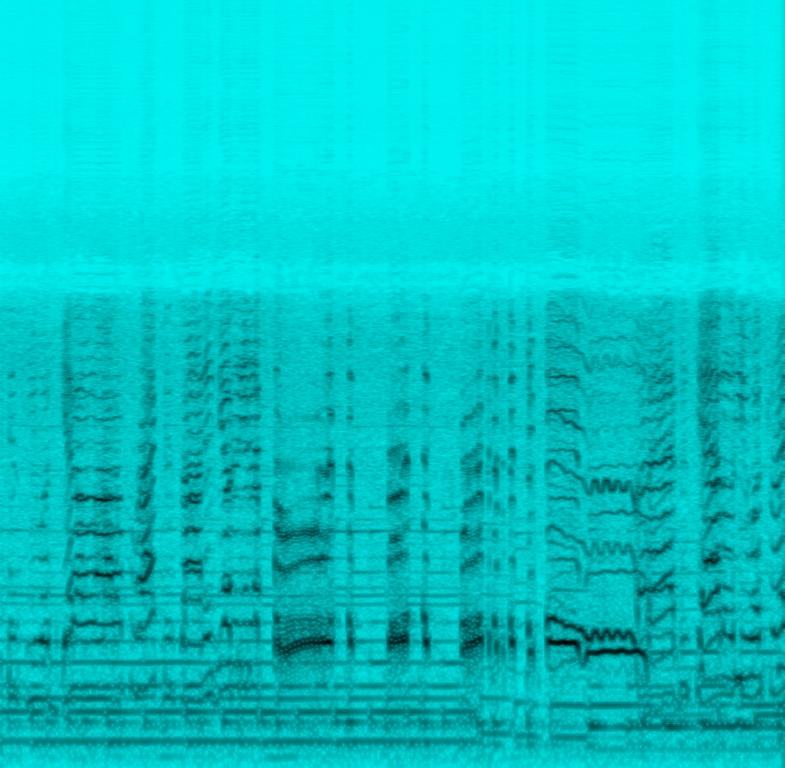
Two female singers sing this delightful vocal duet in harmony. They make funny animated vocal effects like yodelling  and funny animal noises. The song is medium fast tempo with a guitar accompaniment and no percussion. The song is cheerful and story telling in nature. The song is a vintage pop song with bad audio quality.